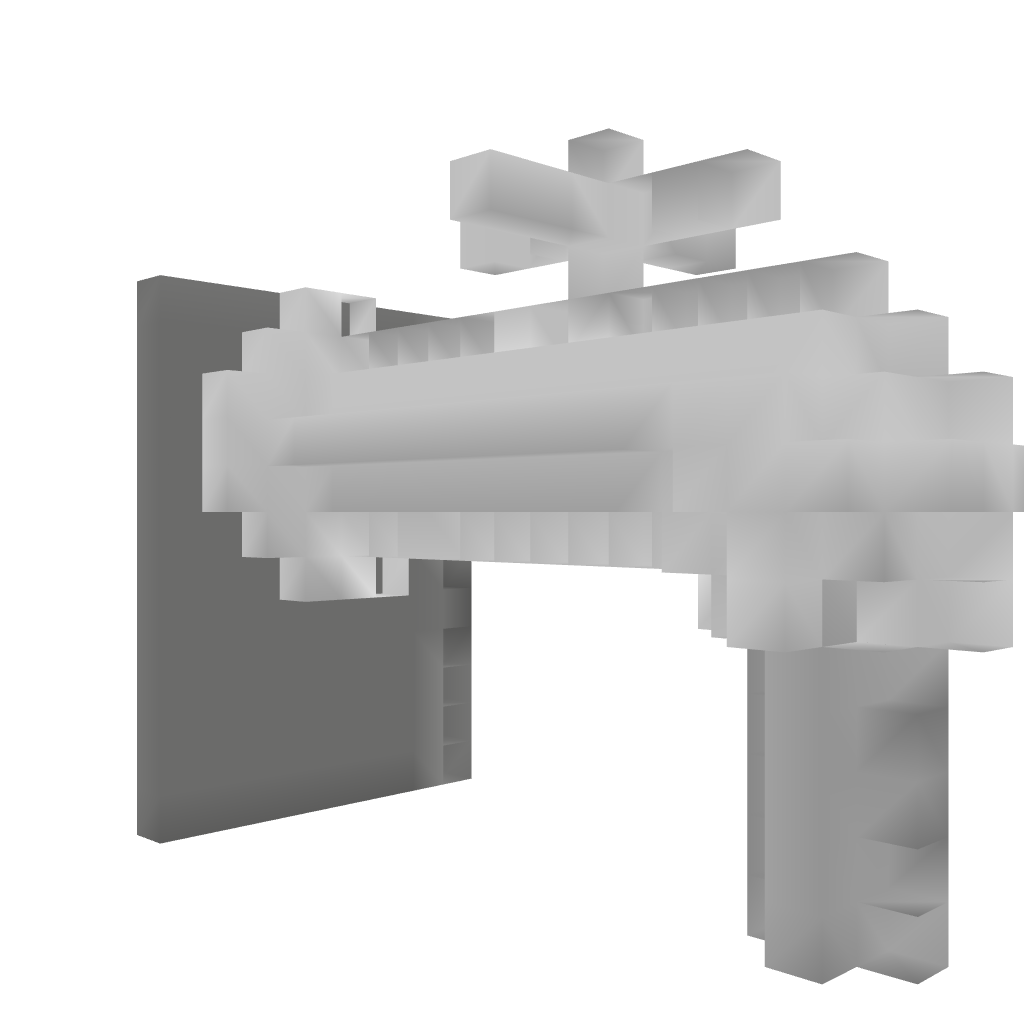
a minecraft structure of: Fantasy Faucet